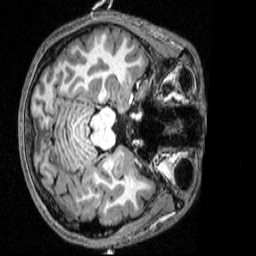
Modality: T1w
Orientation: axial
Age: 21
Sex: male
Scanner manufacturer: siemens
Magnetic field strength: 3 T
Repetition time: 2.53 s
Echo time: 0.00339 s